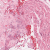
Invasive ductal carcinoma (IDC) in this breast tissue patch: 0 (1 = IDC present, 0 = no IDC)